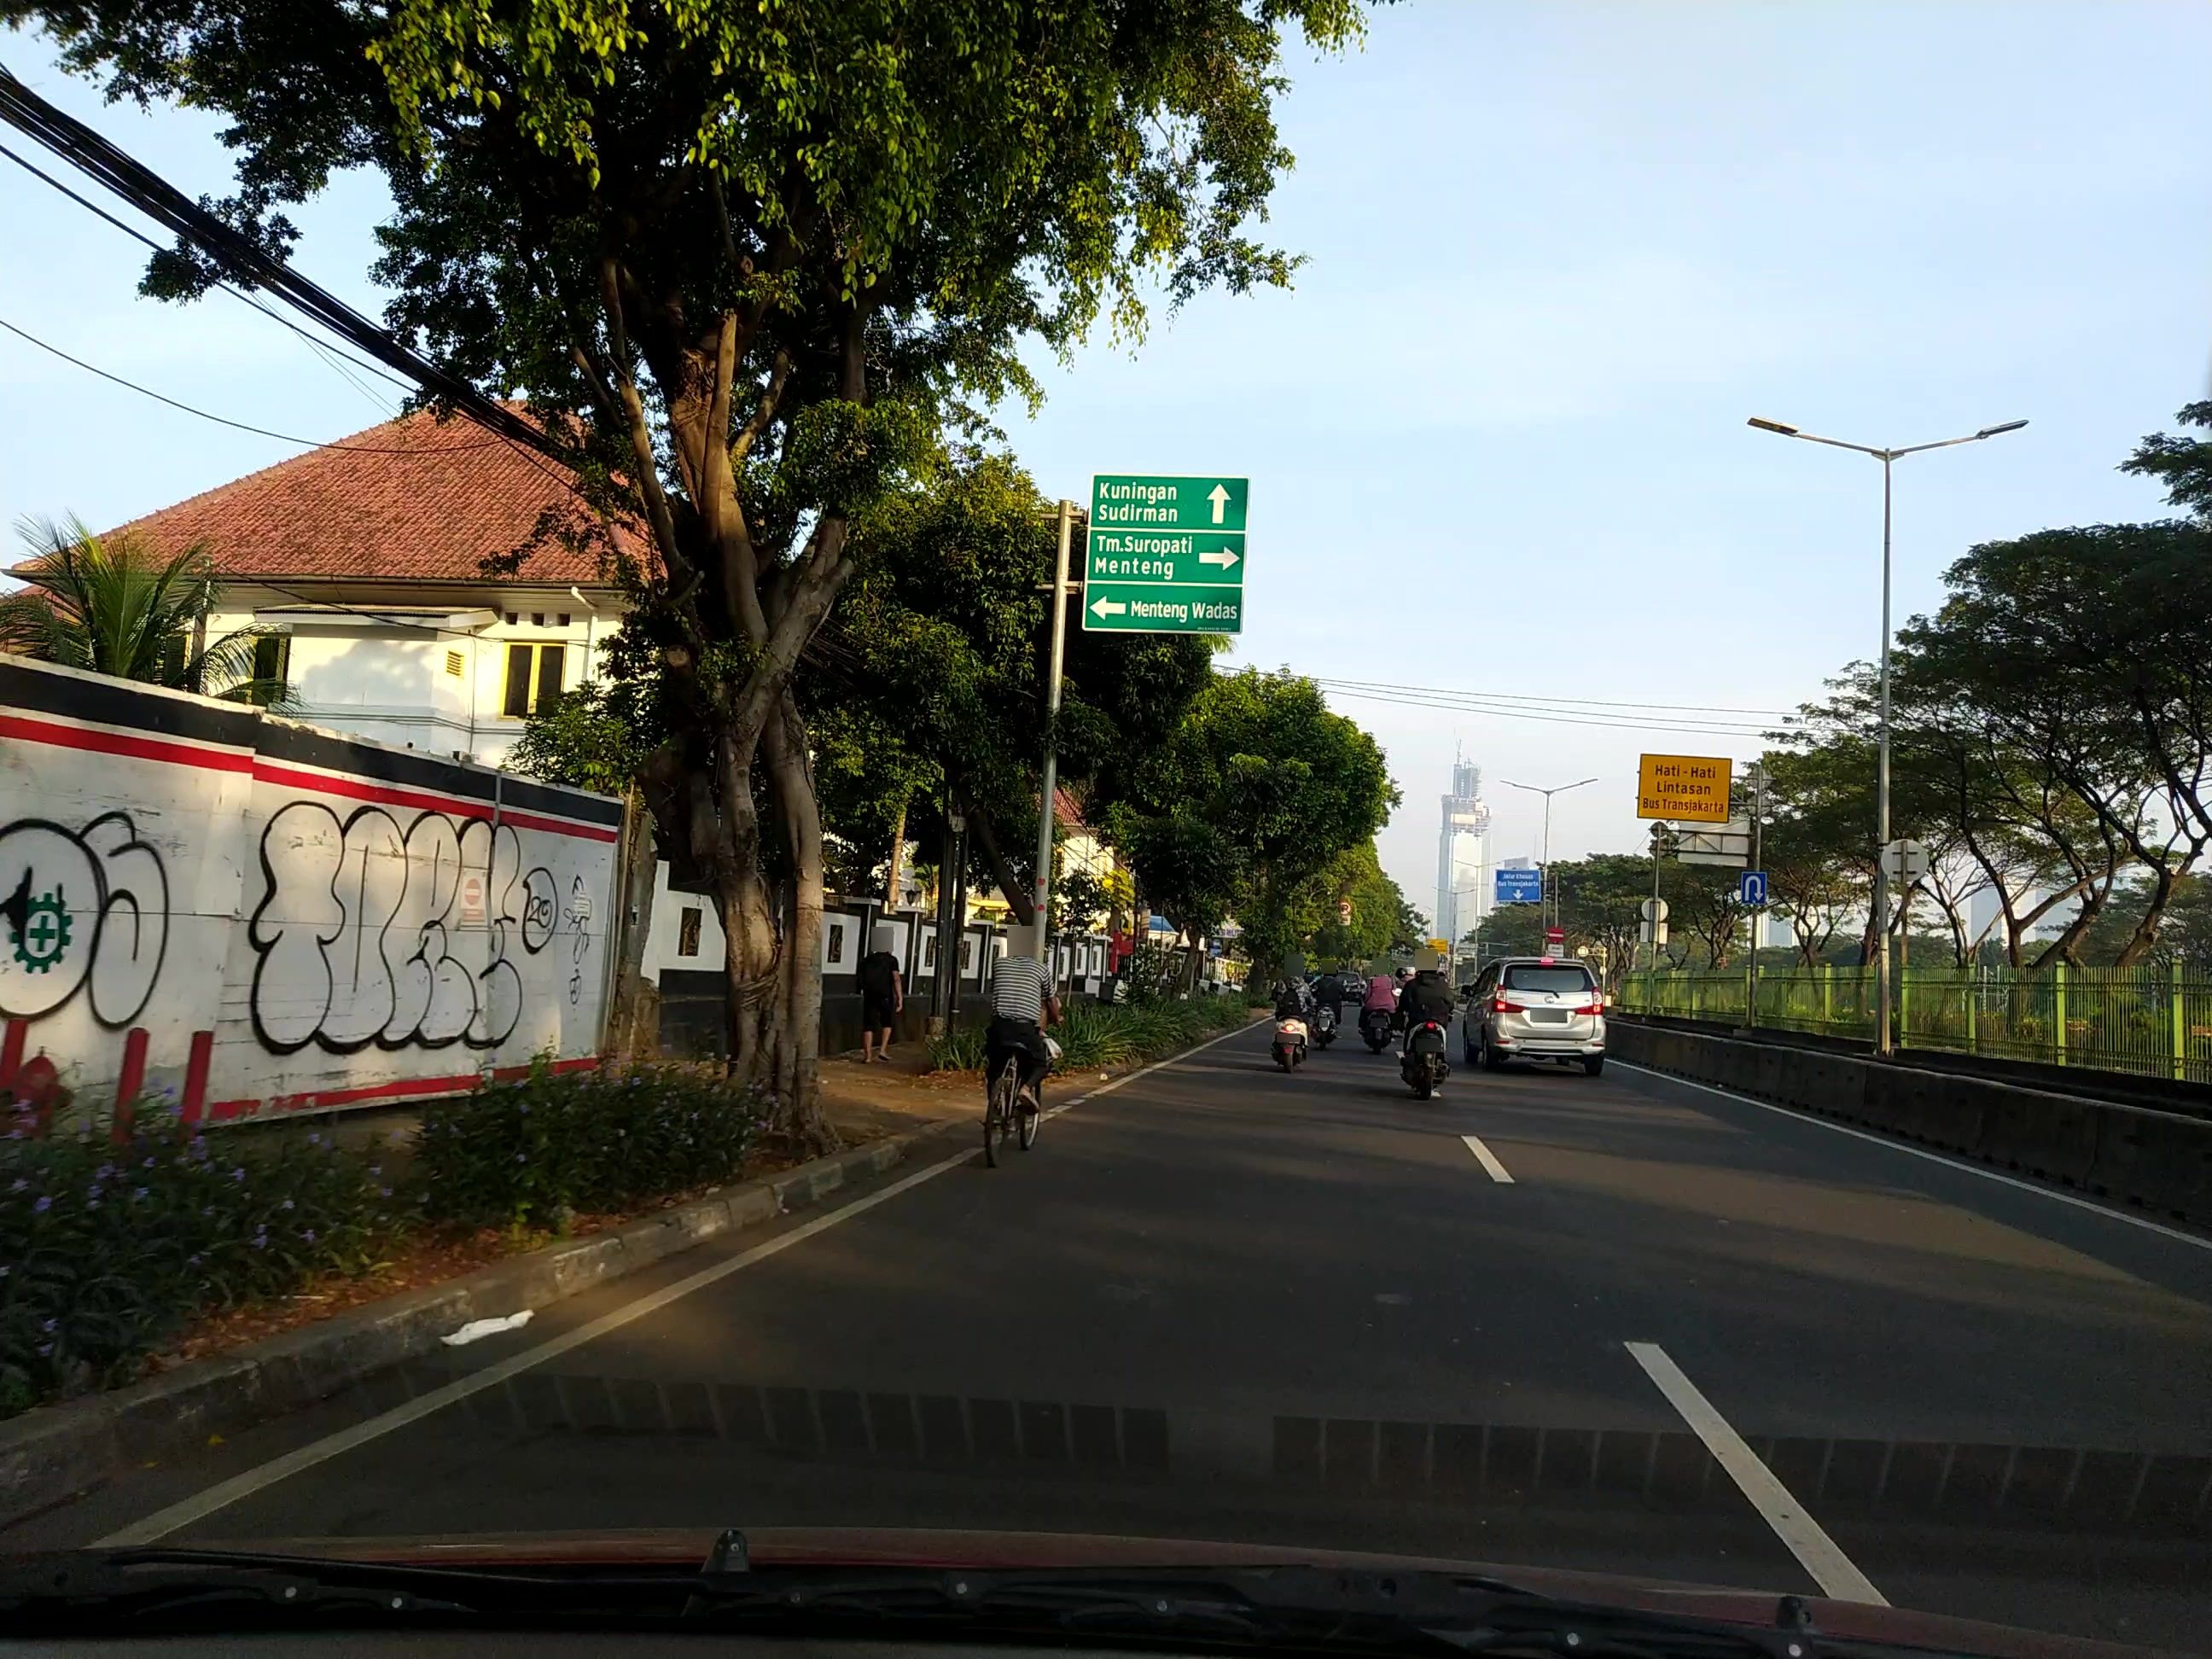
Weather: clear
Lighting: day
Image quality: good
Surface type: driving surface
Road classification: service, living_street
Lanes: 1
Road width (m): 3
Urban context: urban centre
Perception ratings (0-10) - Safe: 6.6, Lively: 8.24, Beautiful: 3.58, Boring: 1.12, Depressing: 0.95, Wealthy: 7.47